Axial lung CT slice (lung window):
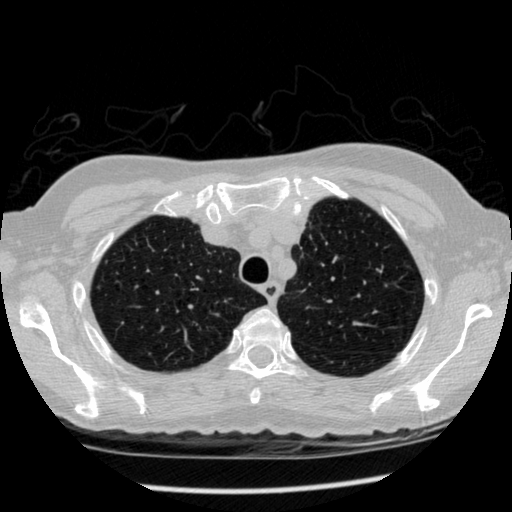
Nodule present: no